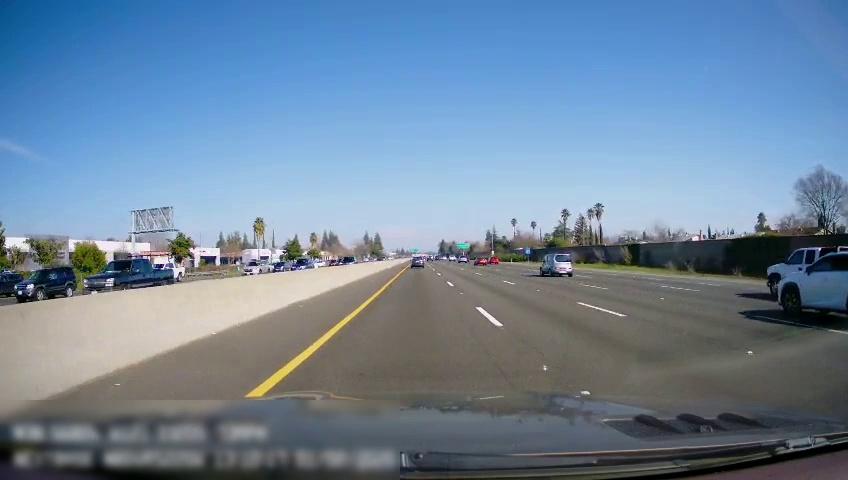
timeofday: Day
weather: Sunny
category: Drivable Space
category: Drivable Space
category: Vehicles | SUV
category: Vehicles | SUV
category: Vehicles | Truck
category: Vehicles | Truck
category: Vehicles | Truck
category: Vehicles | SUV
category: Vehicles | SUV
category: Vehicles | SUV
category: Vehicles | SUV
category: Vehicles | Car
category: Vehicles | Car
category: Vehicles | Van
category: Vehicles | SUV
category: Vehicles | Car
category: Vehicles | SUV
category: Lanes | Alternate Lane
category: Lanes | Current Lane
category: Lanes | Current Lane
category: Lanes | Alternate Lane
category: Lanes | Alternate Lane
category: Lanes | Alternate Lane
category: Traffic | Signs